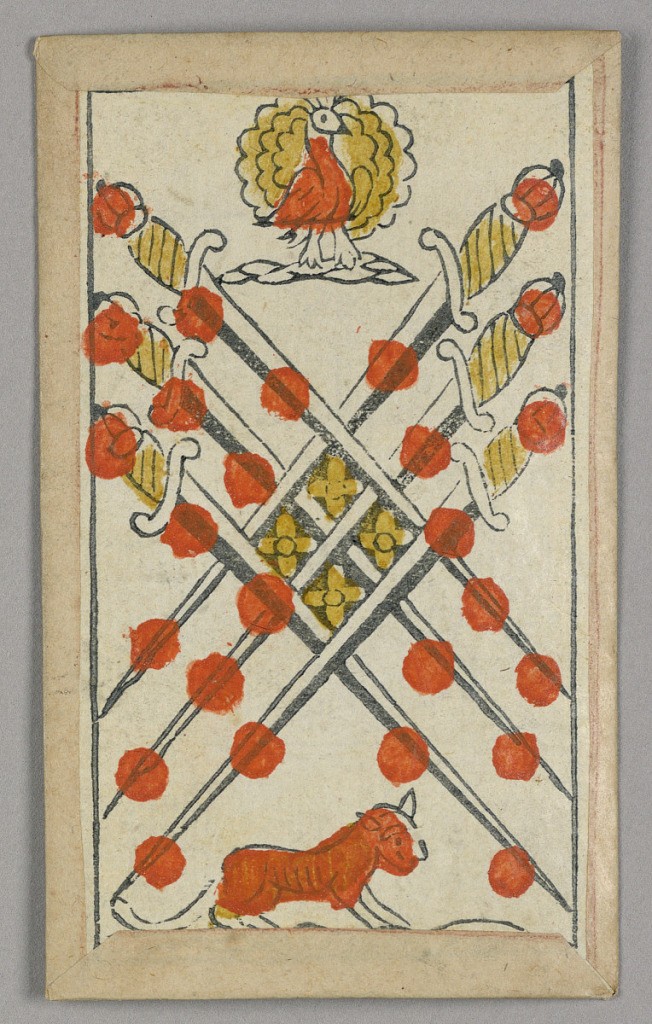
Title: Minchiate (Tarot) Playing Card
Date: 17th century
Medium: Stencil-colored woodblock print
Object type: Playing card
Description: Part of a set of Italian Minchiate playing cards.